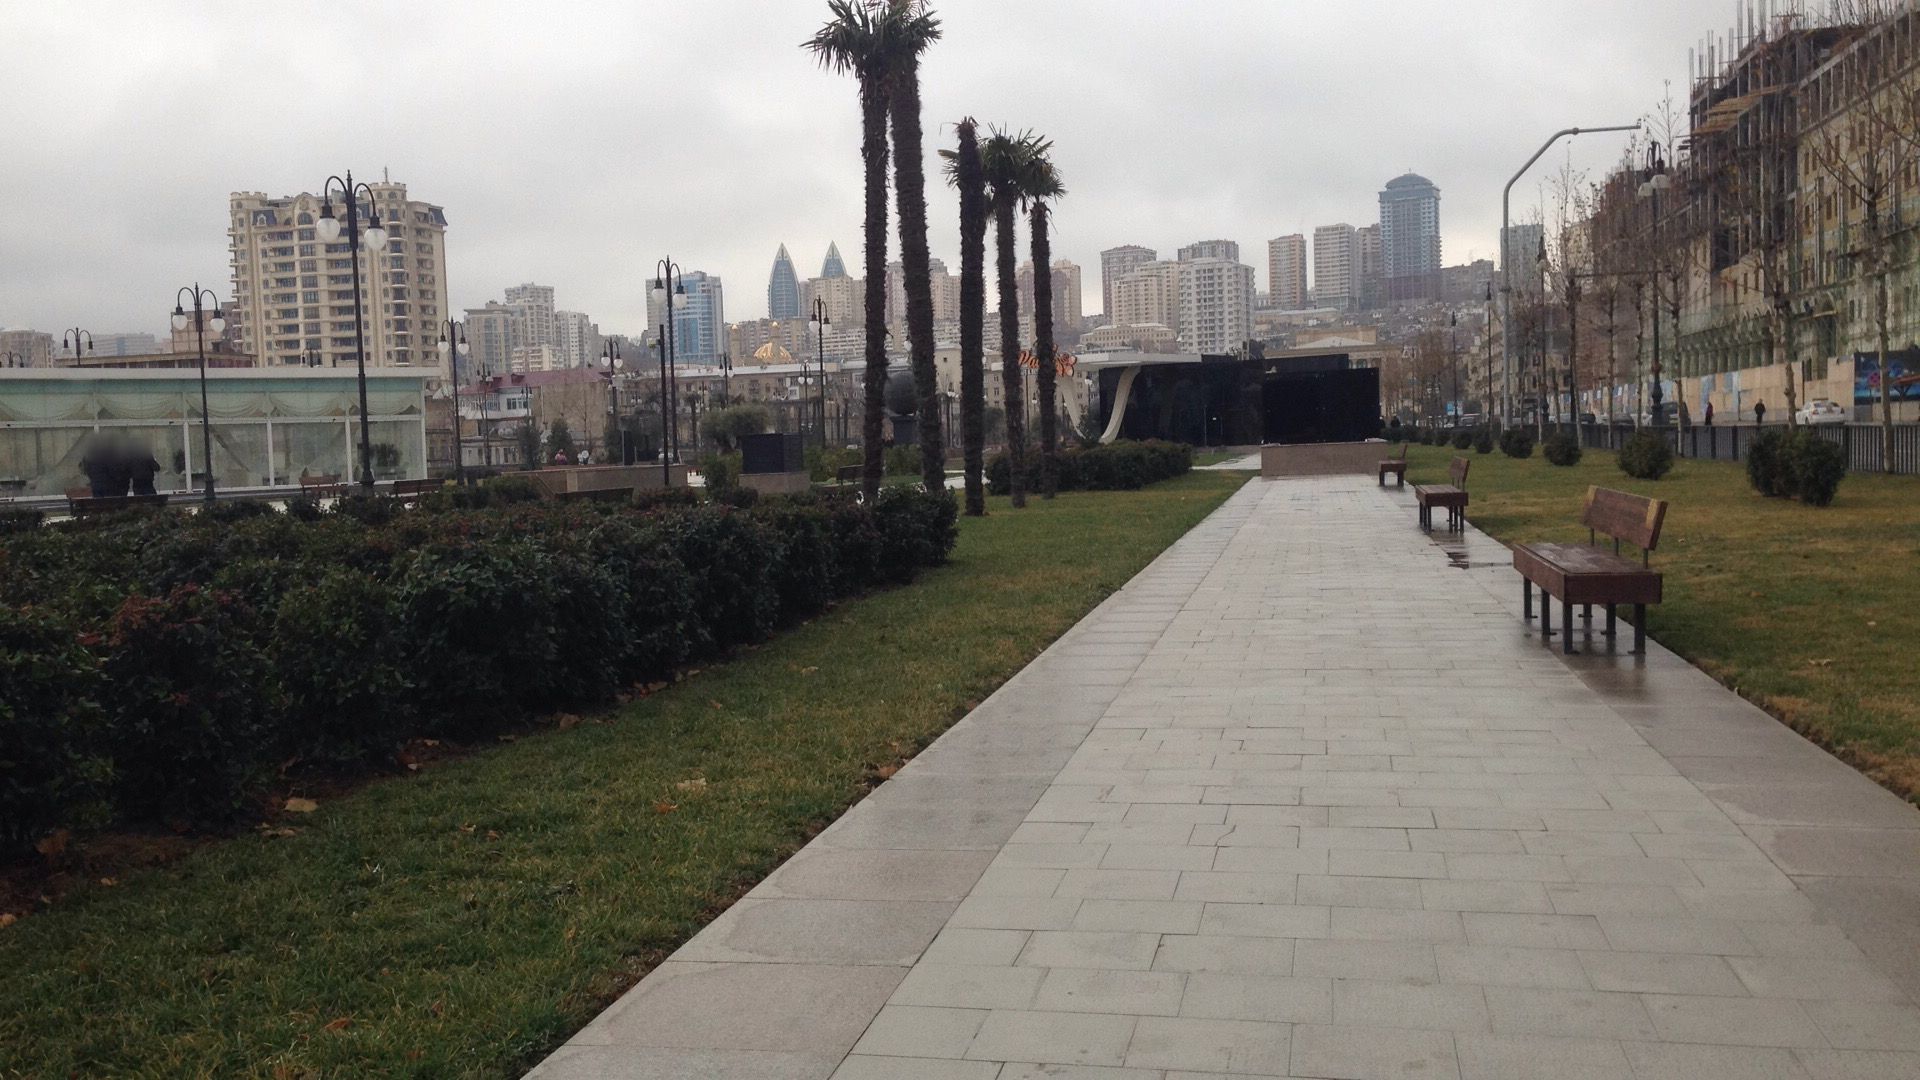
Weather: cloudy
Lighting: day
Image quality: good
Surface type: walking surface
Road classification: footway
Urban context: urban centre
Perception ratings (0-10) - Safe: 5.41, Lively: 5.76, Beautiful: 9.3, Boring: 4.51, Depressing: 2.28, Wealthy: 8.79